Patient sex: M
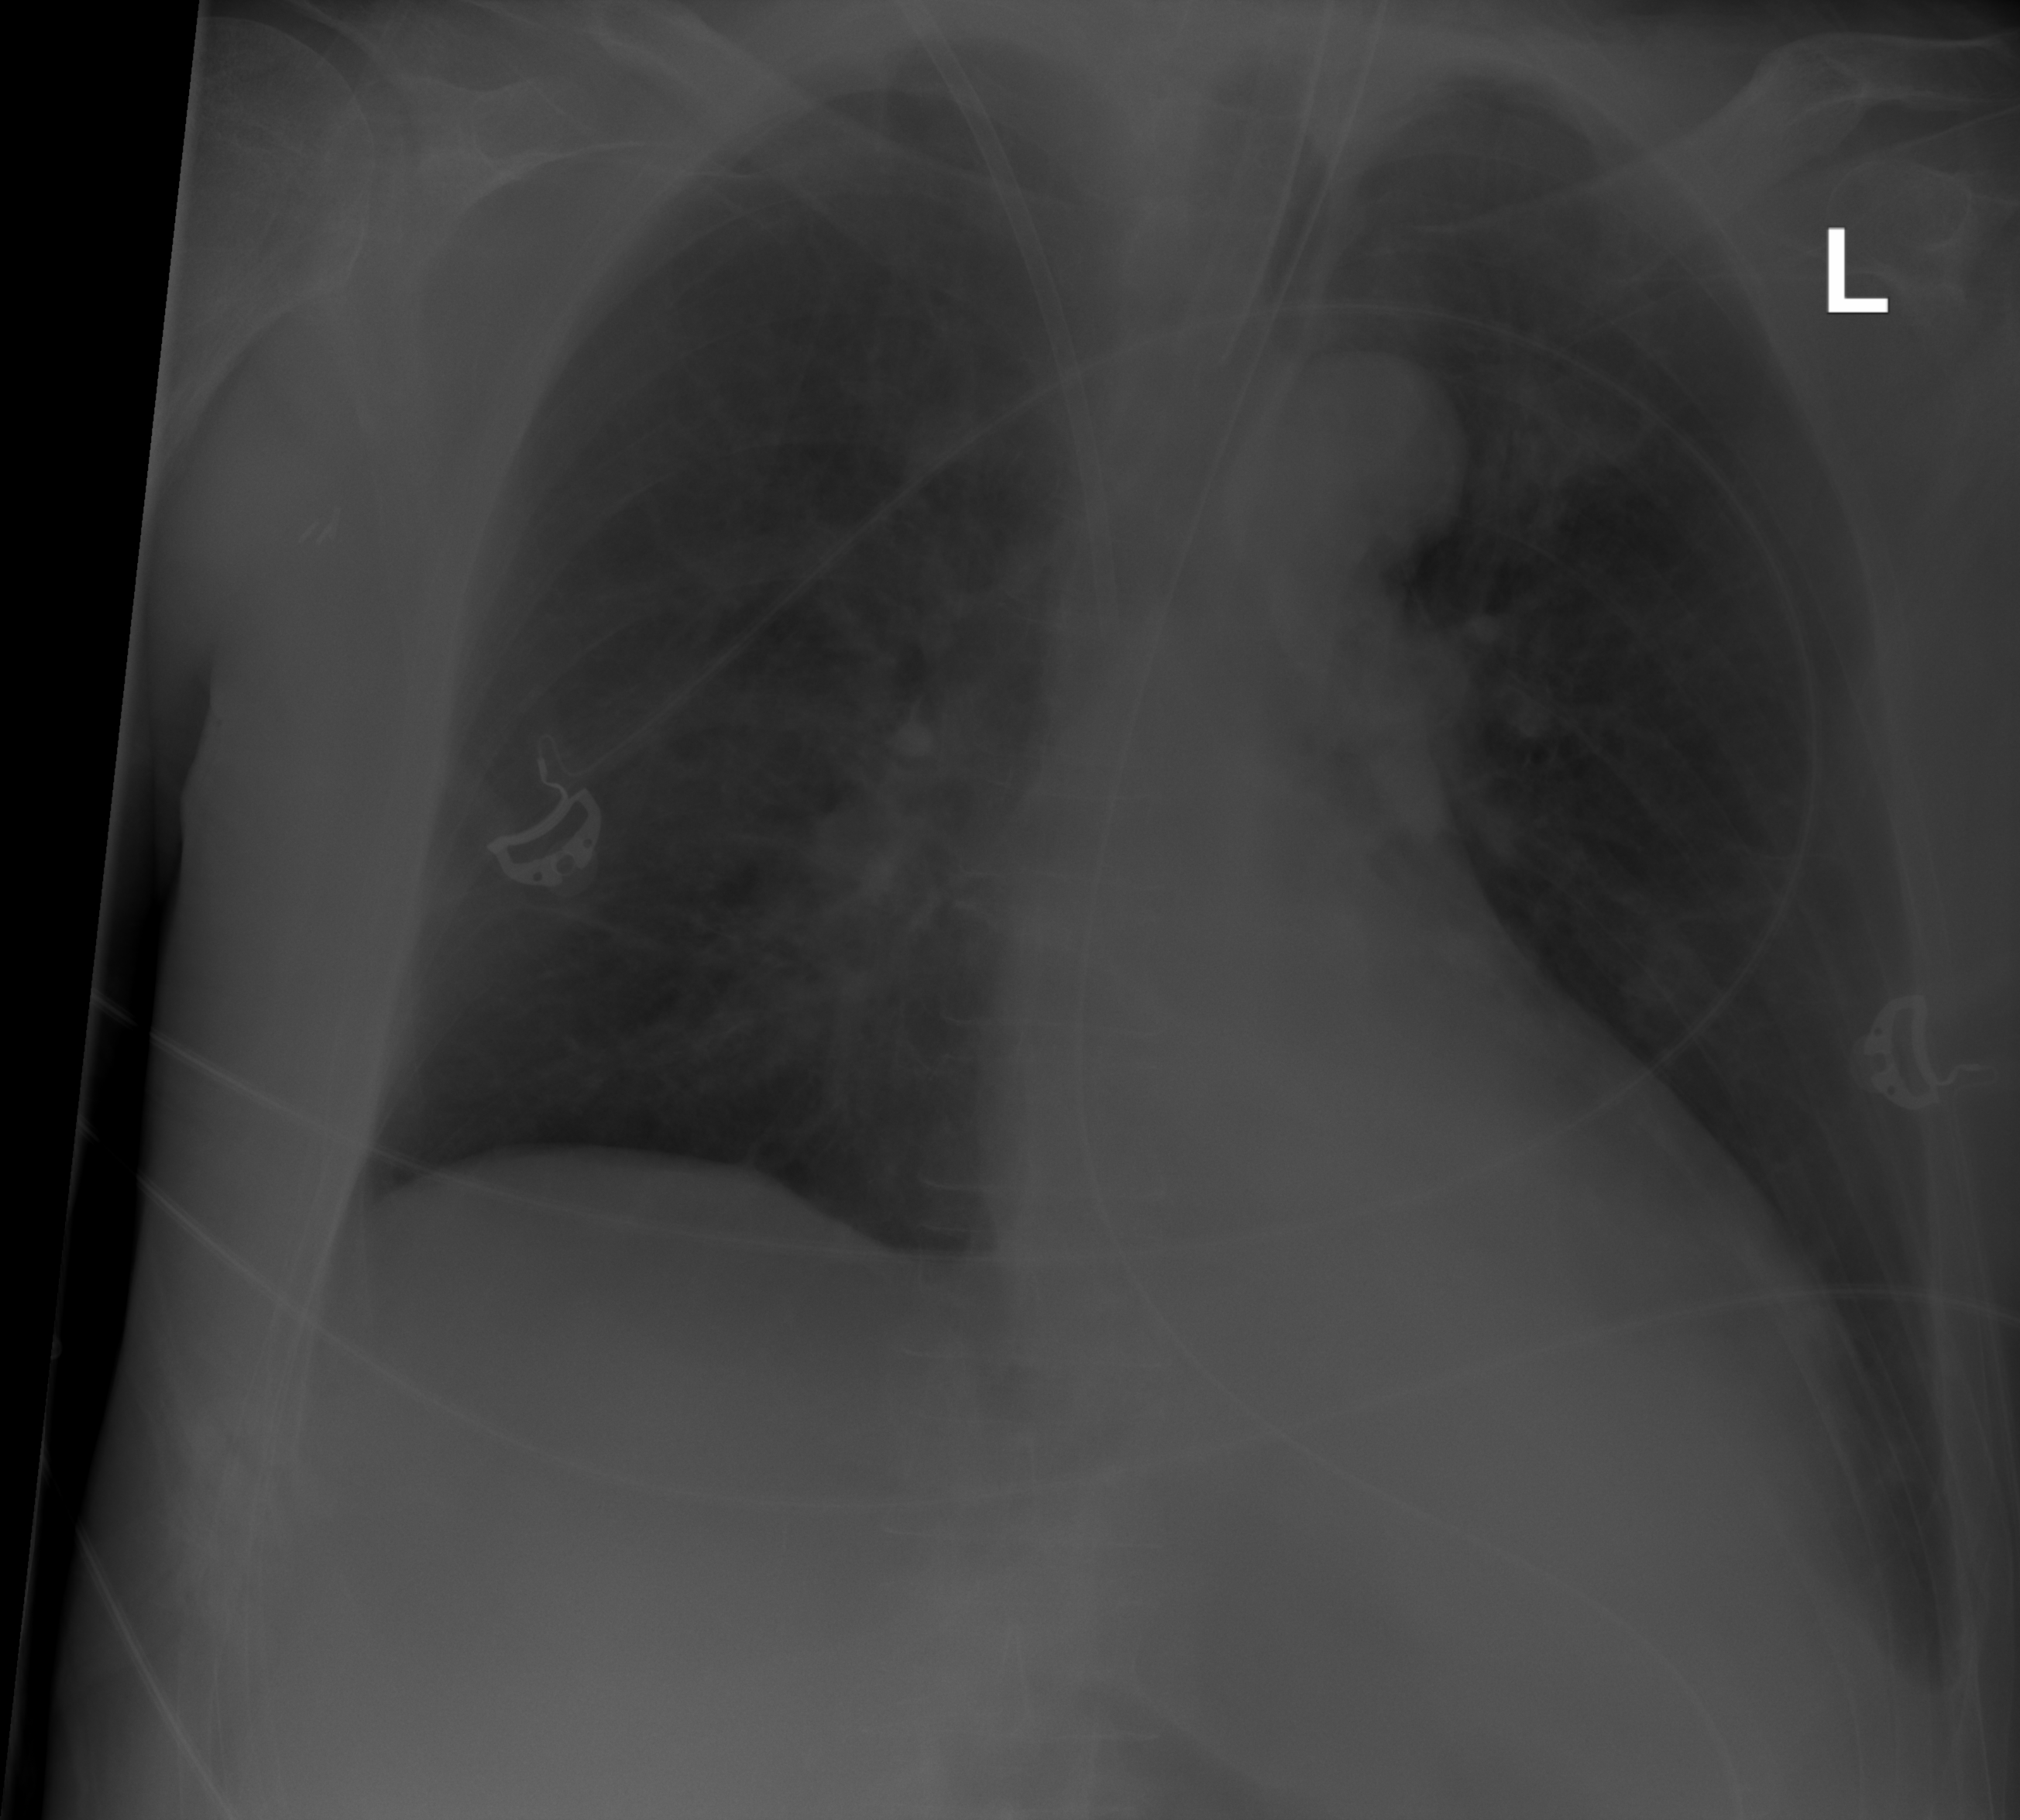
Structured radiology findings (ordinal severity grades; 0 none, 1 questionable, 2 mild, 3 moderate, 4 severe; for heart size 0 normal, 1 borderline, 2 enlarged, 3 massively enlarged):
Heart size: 2
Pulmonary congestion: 2
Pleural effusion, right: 0
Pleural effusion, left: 0
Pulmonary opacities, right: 2
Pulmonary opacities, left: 2
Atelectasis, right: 0
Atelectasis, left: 0